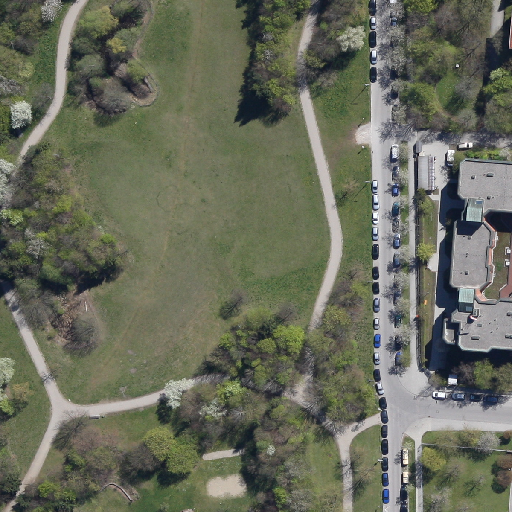
Referring expression: sidewalk along with tree